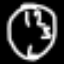
Label: clock